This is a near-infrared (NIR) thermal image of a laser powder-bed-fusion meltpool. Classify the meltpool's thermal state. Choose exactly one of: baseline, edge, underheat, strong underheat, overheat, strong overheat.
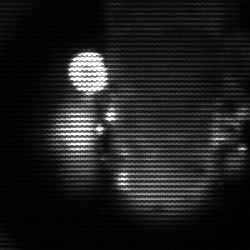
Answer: strong underheat